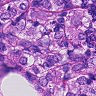
Metastatic tissue present: yes